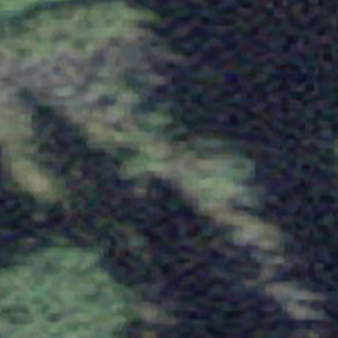
Label: other